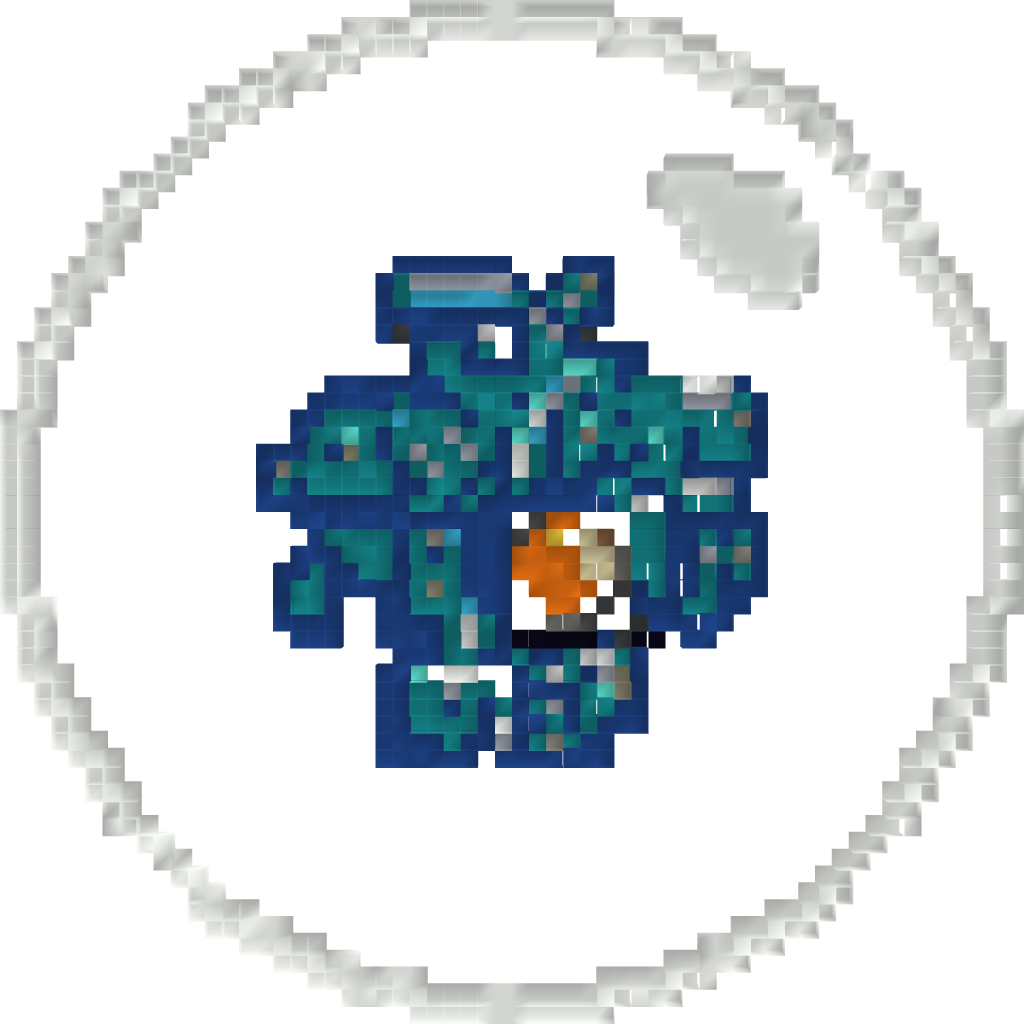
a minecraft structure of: cwu-01p (ErnieCIII)